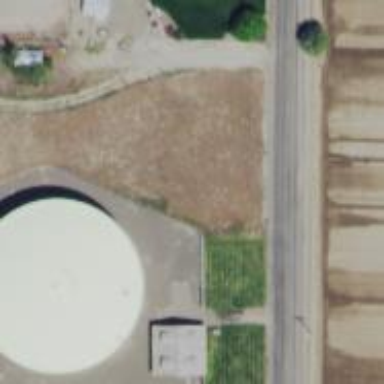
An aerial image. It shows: Storage tank which is man-made.